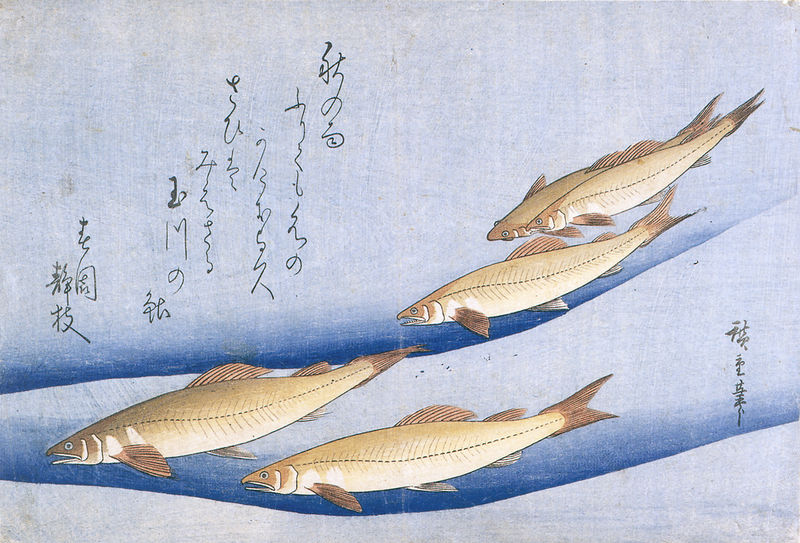
Titel: Ayu
Künstler: Utagawa Hiroshige
Institution: Wisconsin, Chazen Museum of Art, E. B. Van Vleck Collection
Schlagwörter: blau, feder, gemälde, wasser, weiß, fluss, see, braun, hell, schwarz, zeichnung, tier, augen, bild, fünf, signatur, auge, schuppen, schwanz, holzschnitt, japan, schrift, welle, wellen, papier, inschrift, japanisch, schriftzeichen, striche, vier, tusche, schwimmen, schwarm, text, chinesisch, fisch, zähne, maul, farbholzschnitt, beschreibung, fische, flossen, flosse, kiemen, wörter, paarung, rückenflosse, braun#, bauchflosse, seitenstreife